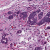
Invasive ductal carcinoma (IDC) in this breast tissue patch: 0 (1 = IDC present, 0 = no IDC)